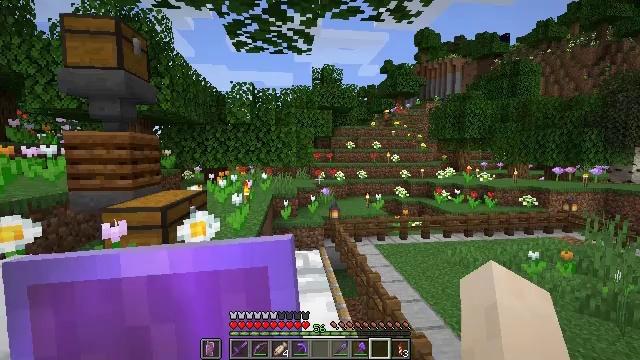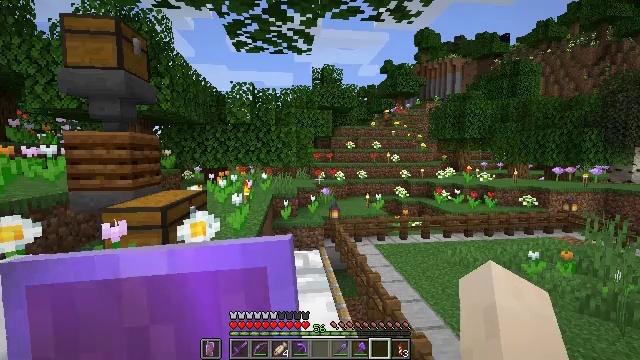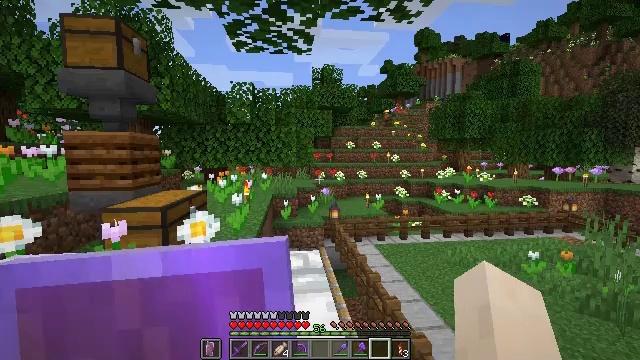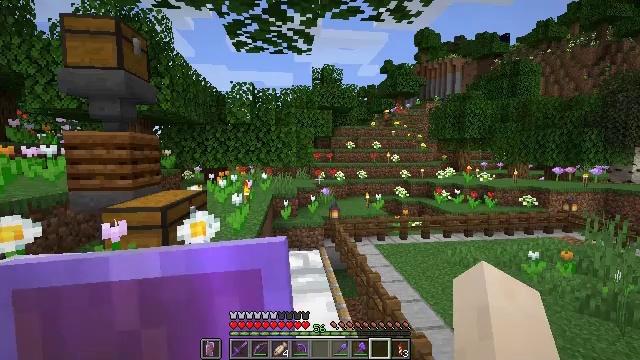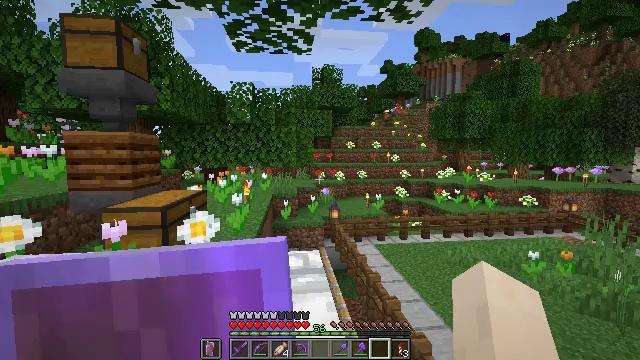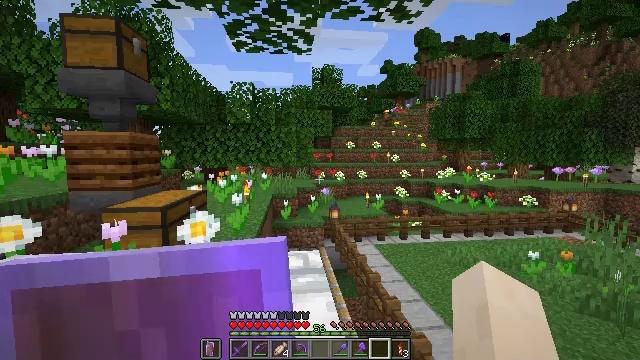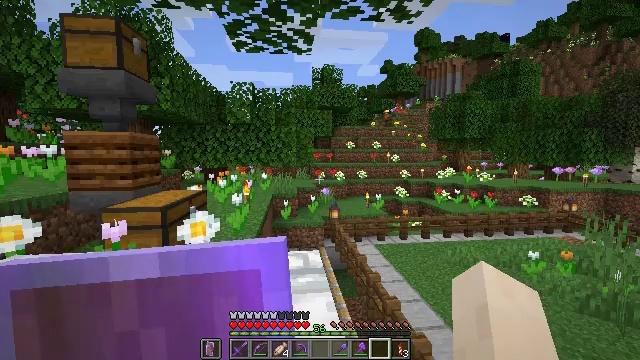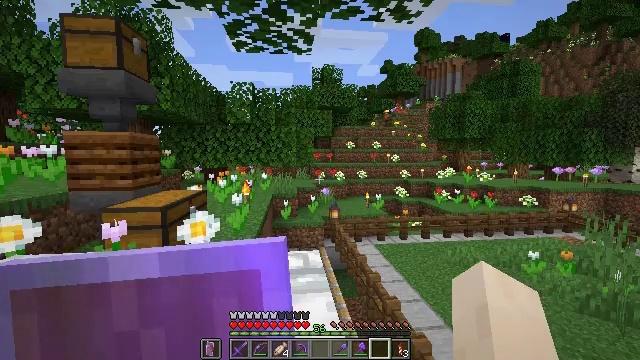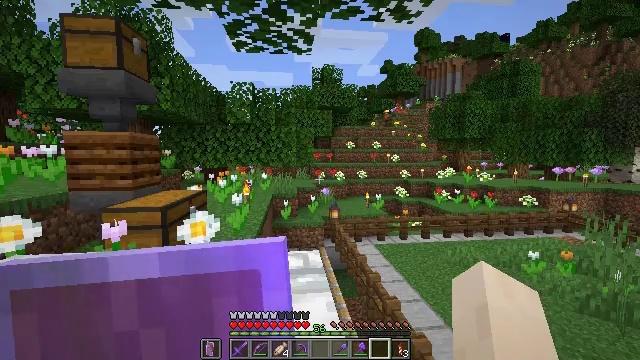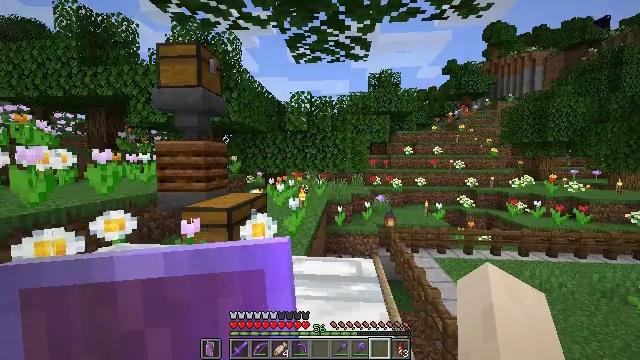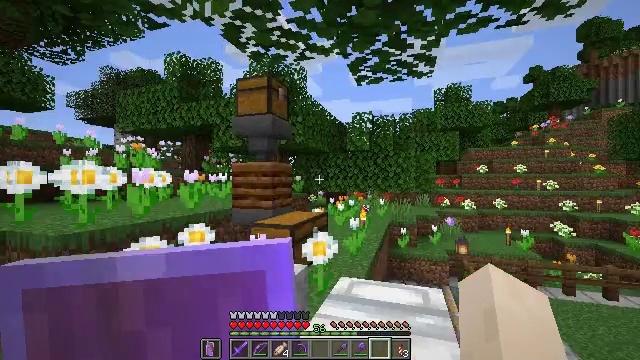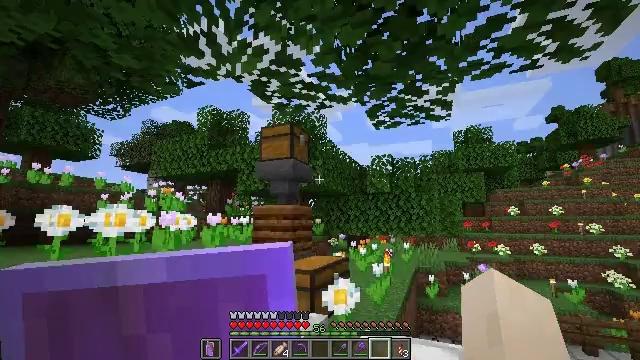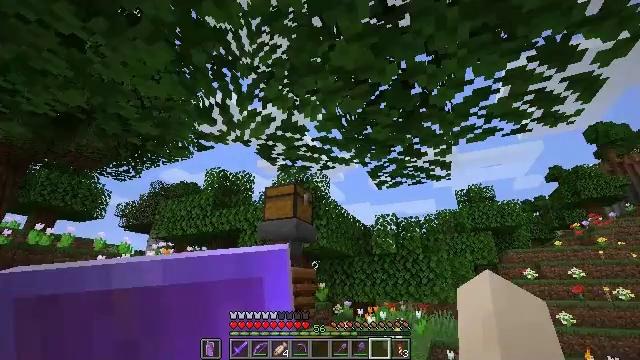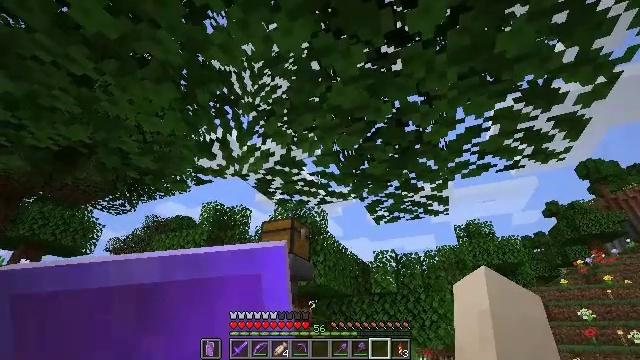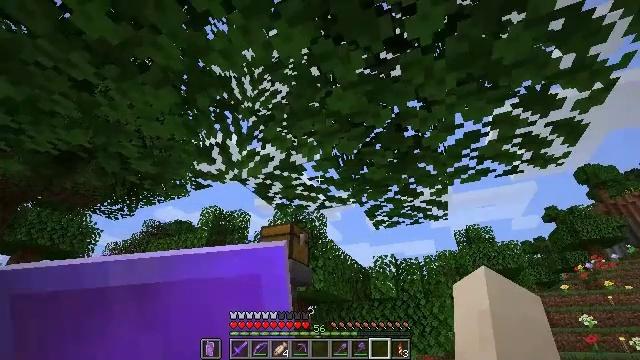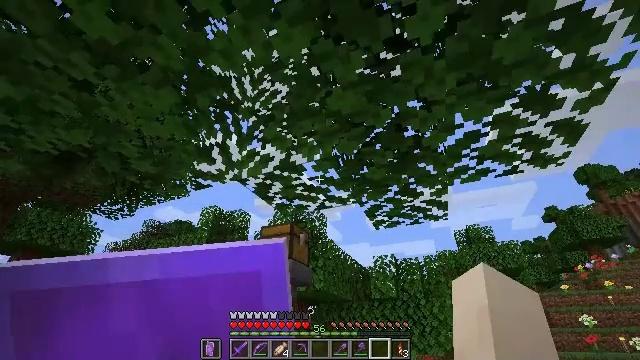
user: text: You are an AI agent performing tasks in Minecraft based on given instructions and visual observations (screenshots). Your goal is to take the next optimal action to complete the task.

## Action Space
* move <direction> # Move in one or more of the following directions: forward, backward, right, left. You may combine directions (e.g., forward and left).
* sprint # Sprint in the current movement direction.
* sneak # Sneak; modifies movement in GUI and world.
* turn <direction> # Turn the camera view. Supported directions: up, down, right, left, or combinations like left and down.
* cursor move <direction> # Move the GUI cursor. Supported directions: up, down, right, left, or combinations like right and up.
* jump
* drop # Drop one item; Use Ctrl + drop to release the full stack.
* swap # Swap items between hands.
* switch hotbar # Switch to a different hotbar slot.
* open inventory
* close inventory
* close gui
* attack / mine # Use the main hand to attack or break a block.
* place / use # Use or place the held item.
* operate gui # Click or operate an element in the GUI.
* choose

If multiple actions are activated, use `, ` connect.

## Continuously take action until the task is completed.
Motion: motion action
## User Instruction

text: Break the tree to get oak logs.
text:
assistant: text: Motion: no_op
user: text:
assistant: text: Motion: no_op
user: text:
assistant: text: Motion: no_op
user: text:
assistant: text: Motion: no_op
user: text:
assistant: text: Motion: no_op
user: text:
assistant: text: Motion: no_op
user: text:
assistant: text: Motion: no_op
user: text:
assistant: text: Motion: no_op
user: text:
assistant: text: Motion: turn left and up
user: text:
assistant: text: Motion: turn left and up
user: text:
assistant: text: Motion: turn left and up
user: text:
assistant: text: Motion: turn up
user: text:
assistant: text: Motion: turn up
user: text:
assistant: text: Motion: turn up
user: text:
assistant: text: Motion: no_op
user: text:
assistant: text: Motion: no_op
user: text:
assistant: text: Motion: no_op
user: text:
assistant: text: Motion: no_op
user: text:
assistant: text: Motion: no_op
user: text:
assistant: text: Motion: no_op
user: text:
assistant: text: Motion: no_op
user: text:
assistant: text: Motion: no_op
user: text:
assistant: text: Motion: no_op
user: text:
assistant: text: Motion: turn left and up
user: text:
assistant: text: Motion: turn left and up
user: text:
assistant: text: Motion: turn up
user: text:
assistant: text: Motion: no_op
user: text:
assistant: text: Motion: no_op
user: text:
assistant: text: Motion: no_op
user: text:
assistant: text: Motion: no_op